Question: I encountered a problem after I finished all process of installing TurboGear2 on my OS X 10.8.2.
Using Python2.7, TurboGear2.2.0
The installing process was based on tutorial of official website: <URL>
Problem describing:
1. Follow the tutorial, installation went smoothly until nosetests show 10 ERRORs.
2. Then, "paster setup-app development.ini" also show error messages as below:

But I command "paster serve development.ini" in terminal, the server still successfully work.
I think there're some problems, but I found no answers.
Do anyone have any idea about this?
Thanks a lot.
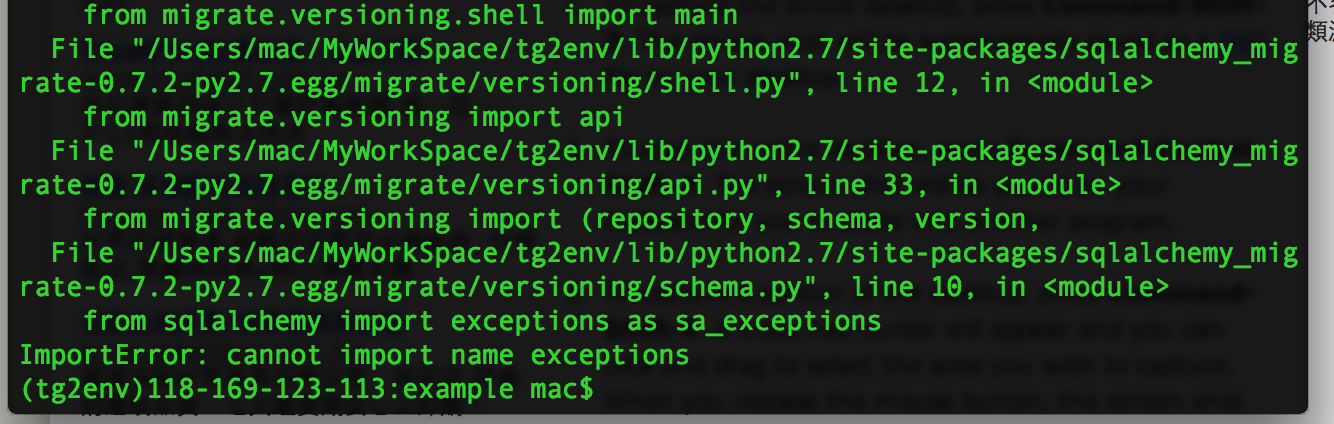
Answer: Yeah unfortunatly that's a problem with the new version of sqlalchemy... just remove the version of sqlalchemy 'pip uninstall sqlalchemy' and install the 0.7.9 version 'pip install sqlalchemy==0.7.9'